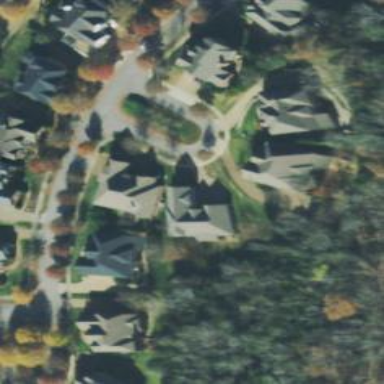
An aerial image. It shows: Residential road.